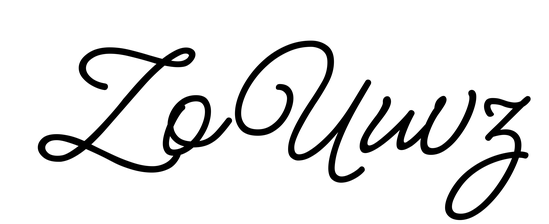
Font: MeowScript-Regular